Interaction volume radius: 5 \u00c5
Interaction volume height: 15 \u00c5
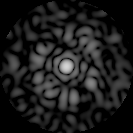
Disorder parameter: 0.8456